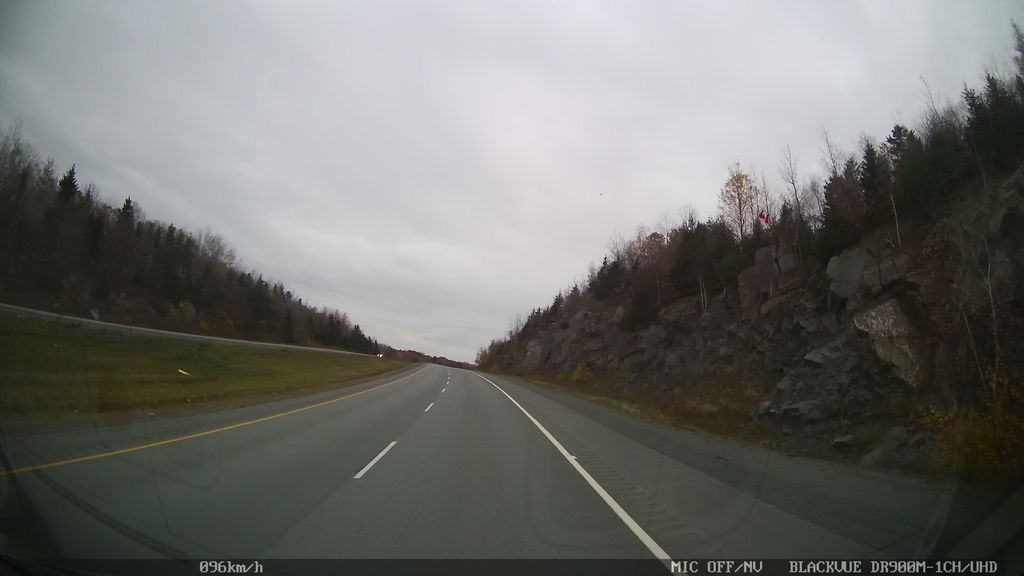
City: halifax